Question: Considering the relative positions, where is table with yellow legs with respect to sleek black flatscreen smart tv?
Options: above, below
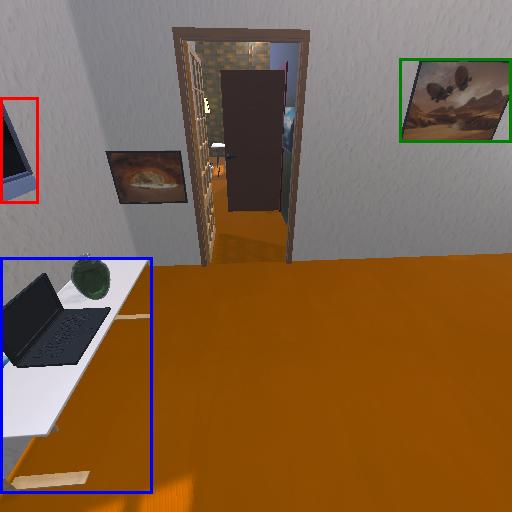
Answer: above